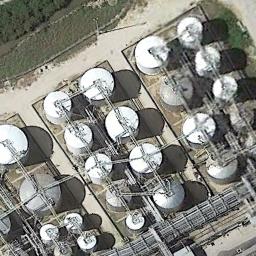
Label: storage_tank